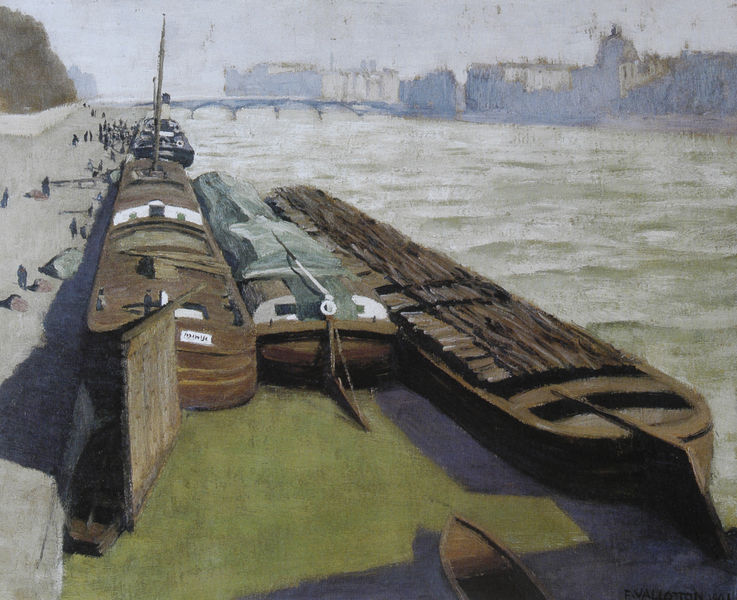
Titel: Lastkähne am Seine-Ufer
Künstler: Félix Vallotton
Institution: (Privatsammlung)
Schlagwörter: baum, blau, dunkel, gemälde, himmel, schatten, wasser, weiß, bäume, fluss, grün, impressionismus, menschen, stadt, ufer, äste, braun, grau, hell, holz, licht, paris, schwarz, ölbild, gebäude, park, tuch, malerei, wand, architektur, blass, signatur, öl, horizont, häuser, brücke, büsche, gewässer, kirche, sonne, wald, arbeit, boot, boote, kahn, ruder, schornstein, hellblau, schiff, schiffe, segel, sommer, wellen, ruhe, italien, passanten, venedig, mast, transport, dunst, hellgrün, nebel, silhouette, hafen, kähne, seine, anleger, auquarell, bogenbrücke, caillebotte, hafenmauer, häuse, joche, kai, kaimauer, kuppel, lastkahn, masten, matt, nebelig, promenade, quai, regentag, schleppkähne, stille, ölgemälde, pier, steg, holzboot, palast, dom, algen, bedeckt, fracht, kiel, brackwasser, kühl, uferpromenade, kulisse, spaziergänger, anker, anlegestelle, sonnen, morgens, plane, steuern, barkasse, silhoutte, steuer, steuerrad, blau bäume, braun grau